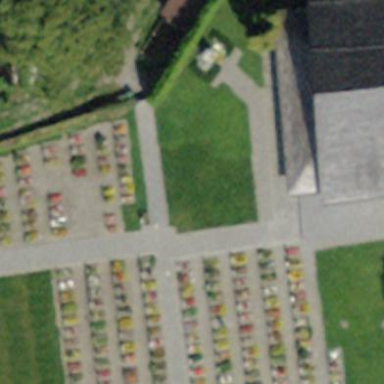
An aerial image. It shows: Cemetery.